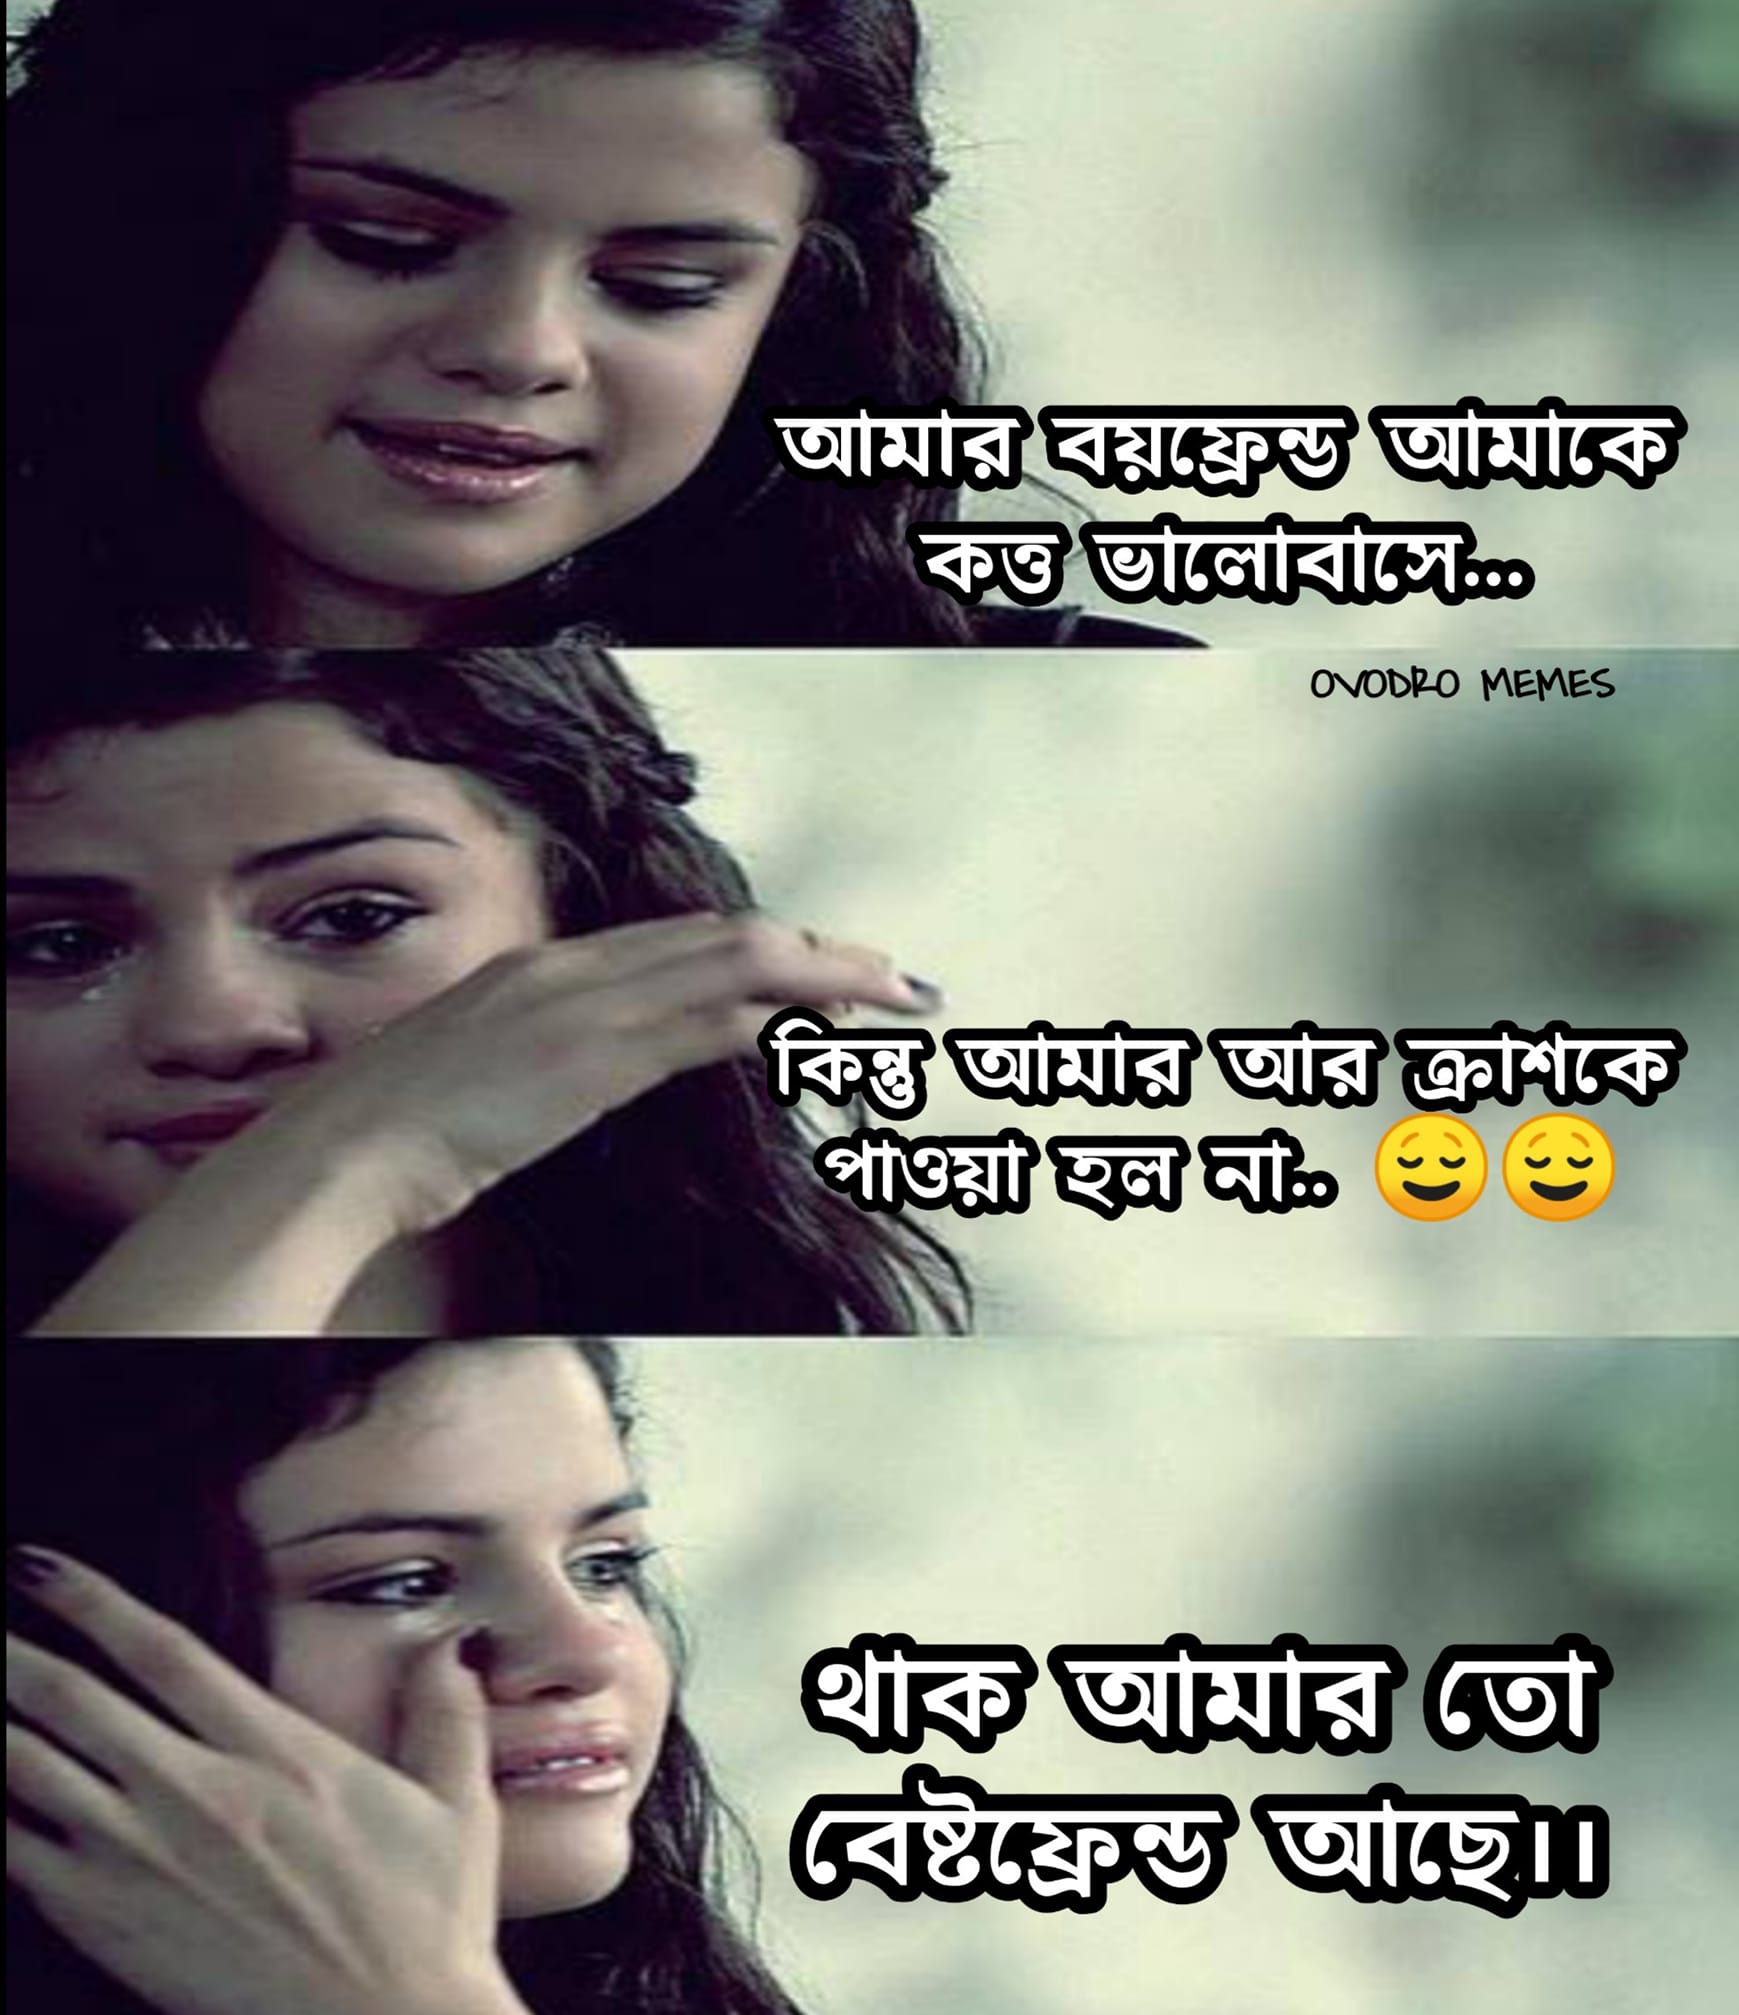
Caption: আমার   বয়ফ্রেন্ড আমাকে কত্ত ভালোবাসে...   কিন্তু আমার আর ক্রাশকে পাওয়া হল না...   থাক আমার তো বেষ্টফ্রেন্ড আছে ।।
Label: hate